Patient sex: M
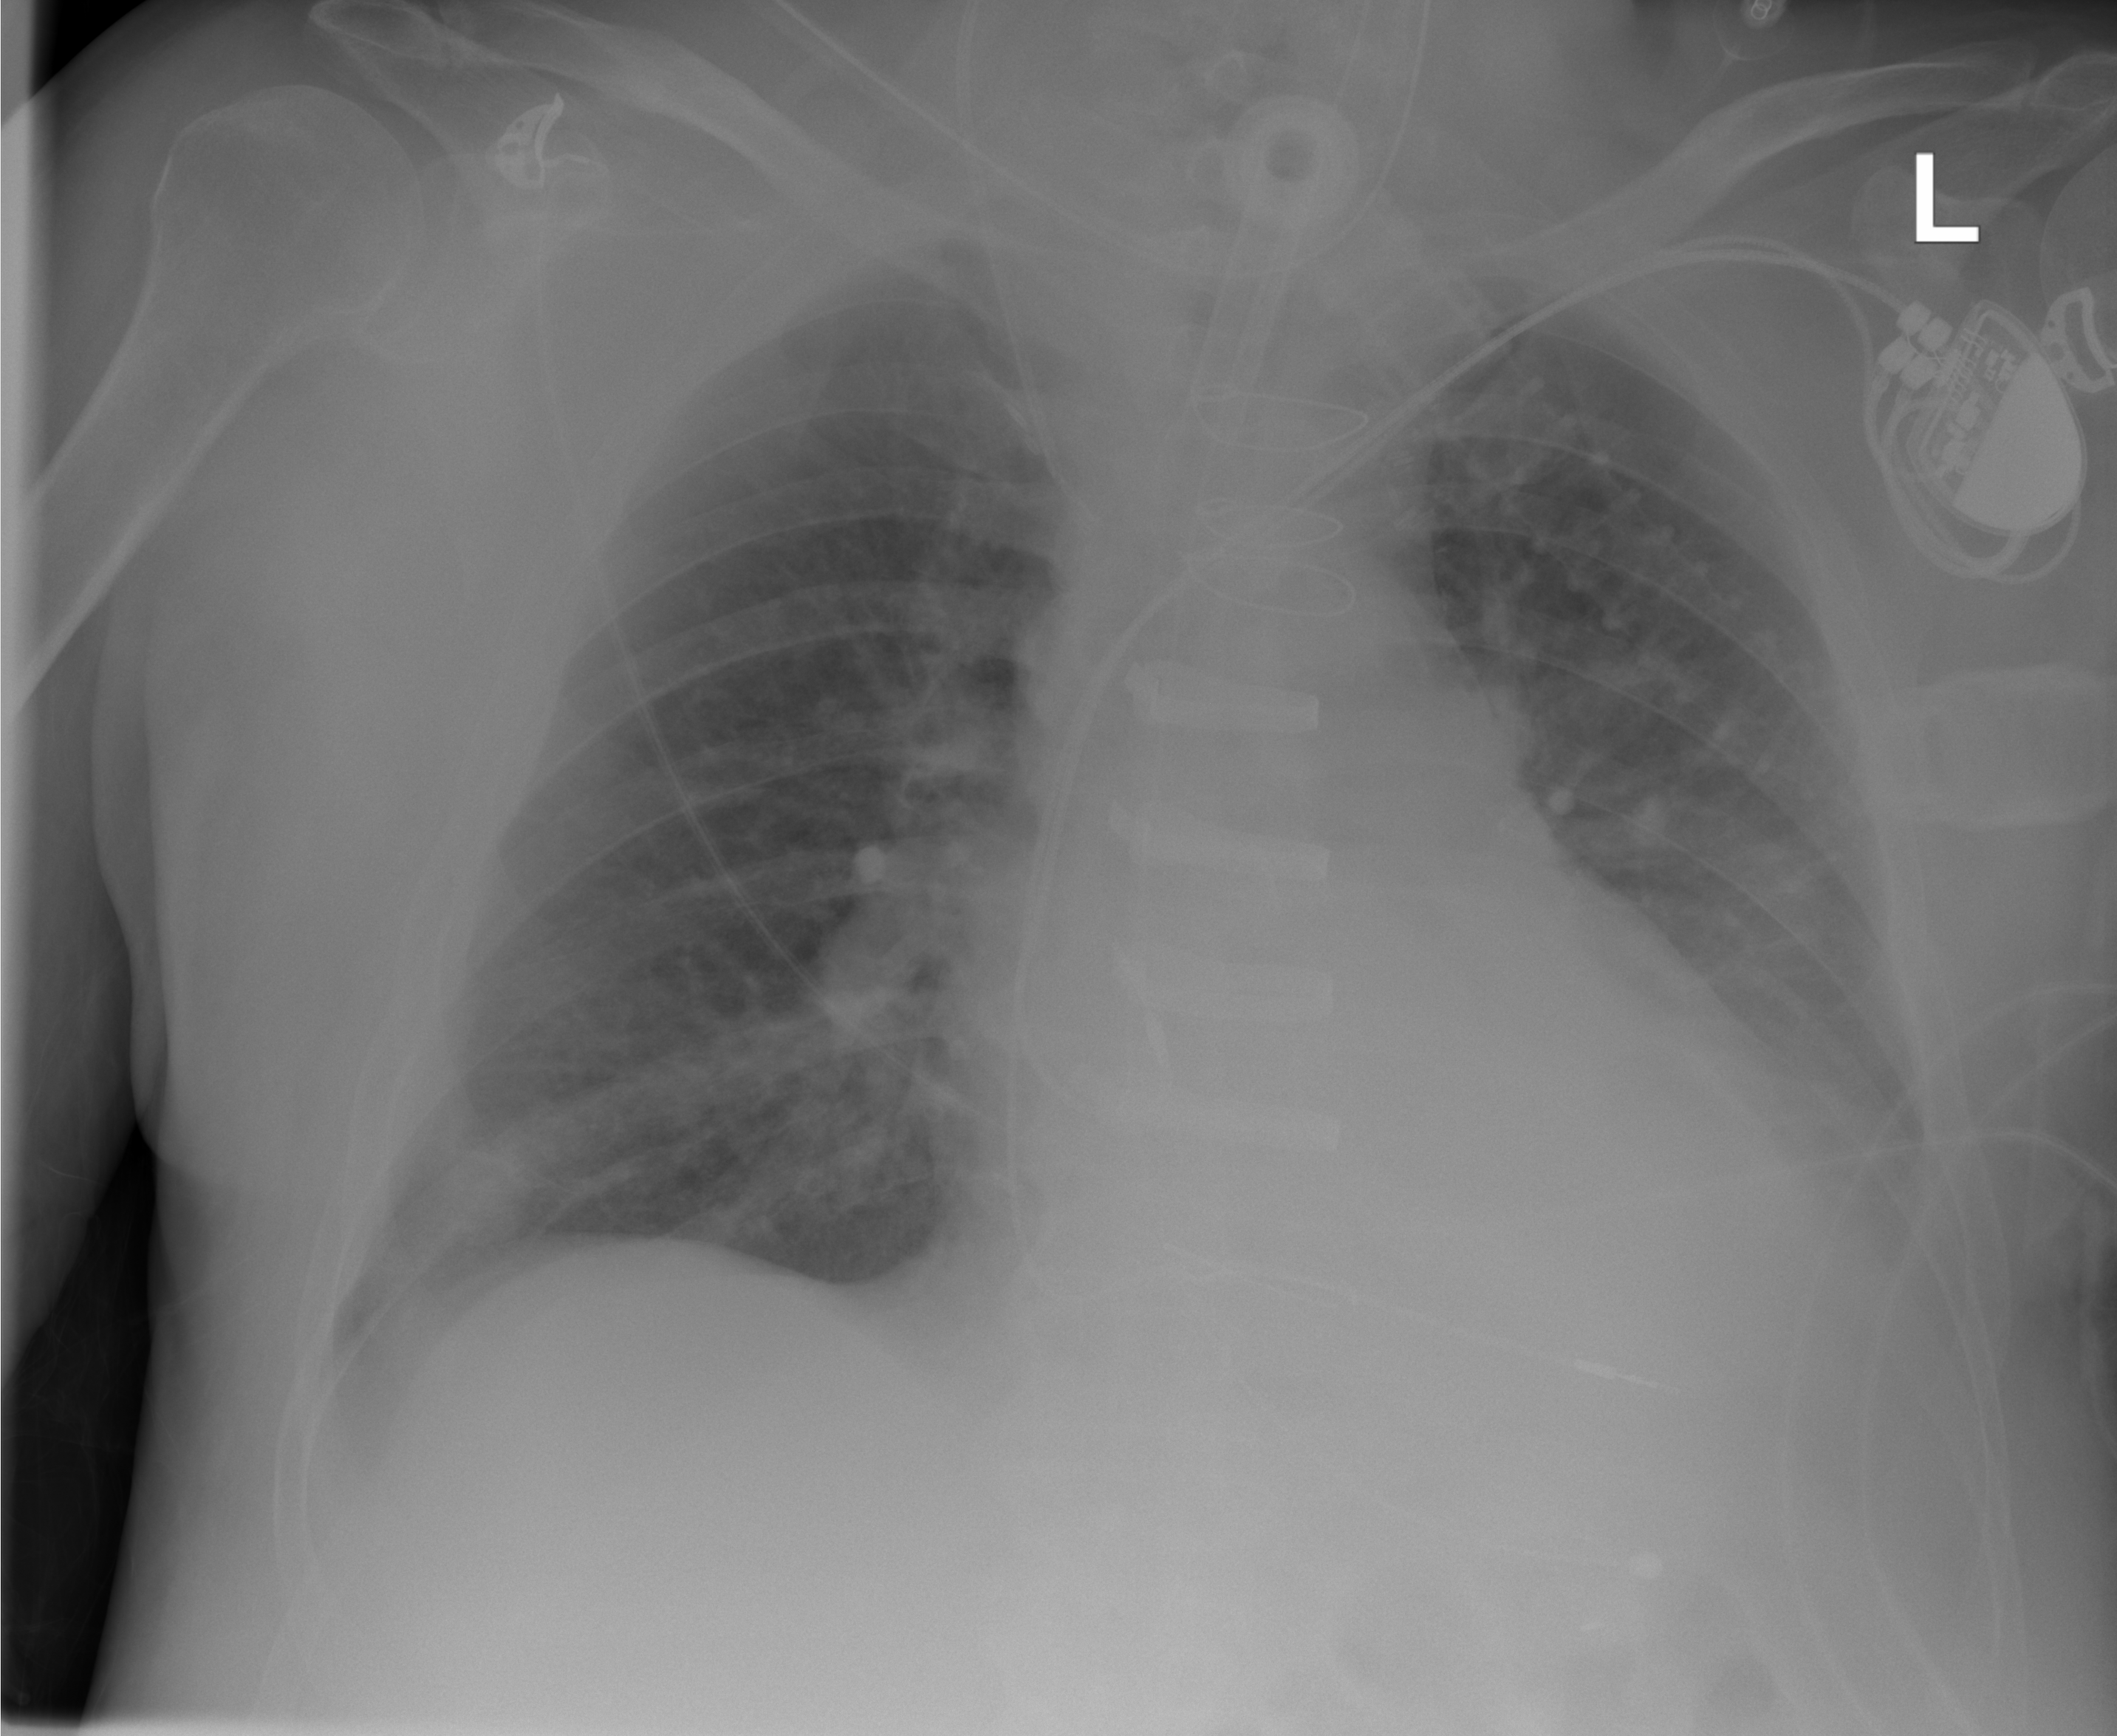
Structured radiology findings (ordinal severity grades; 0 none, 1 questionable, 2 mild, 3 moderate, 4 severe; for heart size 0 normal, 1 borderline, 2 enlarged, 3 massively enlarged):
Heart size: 2
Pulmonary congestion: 1
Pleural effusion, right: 0
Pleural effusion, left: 1
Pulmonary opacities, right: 0
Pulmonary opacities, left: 0
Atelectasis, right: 2
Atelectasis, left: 2